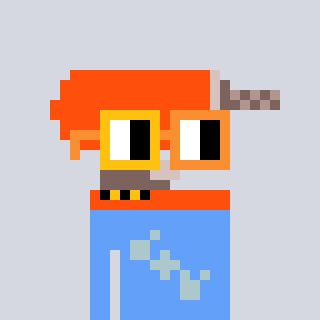
a pixel art character with square yellow and orange glasses, a drill-shaped head and a blue-colored body on a cool background